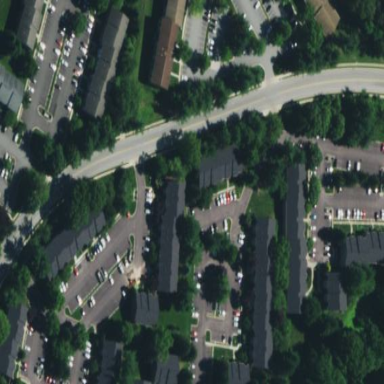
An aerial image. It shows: Residential area with apartments.